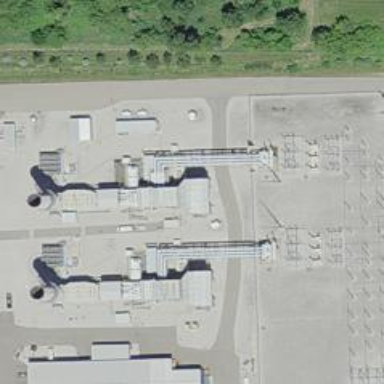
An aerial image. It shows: Gas turbine generator.